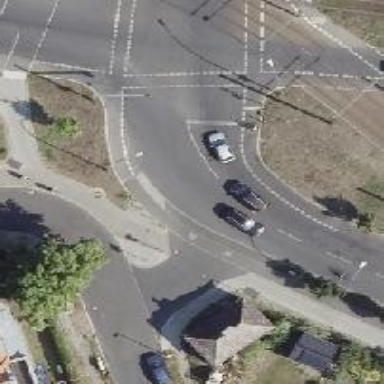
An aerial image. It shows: Secondary road with asphalt surface and dedicated cycle lane on the left.